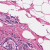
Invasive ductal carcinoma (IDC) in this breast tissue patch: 0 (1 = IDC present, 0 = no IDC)